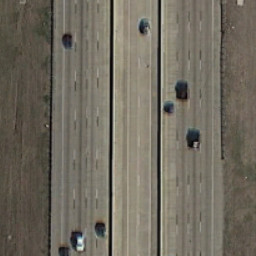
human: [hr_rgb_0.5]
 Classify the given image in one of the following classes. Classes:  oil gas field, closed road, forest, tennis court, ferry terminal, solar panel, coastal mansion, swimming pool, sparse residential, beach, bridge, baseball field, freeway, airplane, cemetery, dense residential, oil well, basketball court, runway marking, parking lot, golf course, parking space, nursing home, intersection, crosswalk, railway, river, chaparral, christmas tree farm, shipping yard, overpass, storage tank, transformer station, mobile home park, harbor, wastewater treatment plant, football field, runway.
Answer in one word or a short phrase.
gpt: freeway